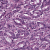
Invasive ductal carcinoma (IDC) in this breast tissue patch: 1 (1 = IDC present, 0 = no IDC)